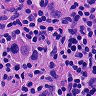
Metastatic tissue present: yes